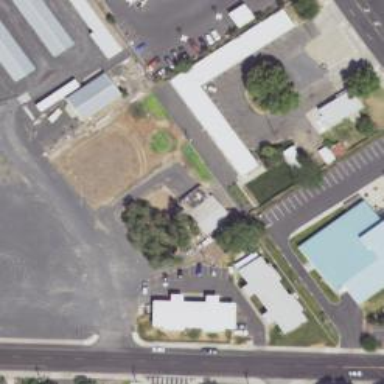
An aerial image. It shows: Building that is motel.